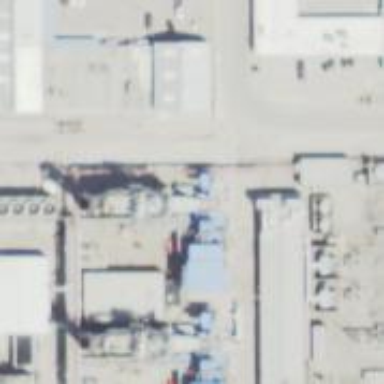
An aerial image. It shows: Gas-powered generator. It is gas turbine type generator.